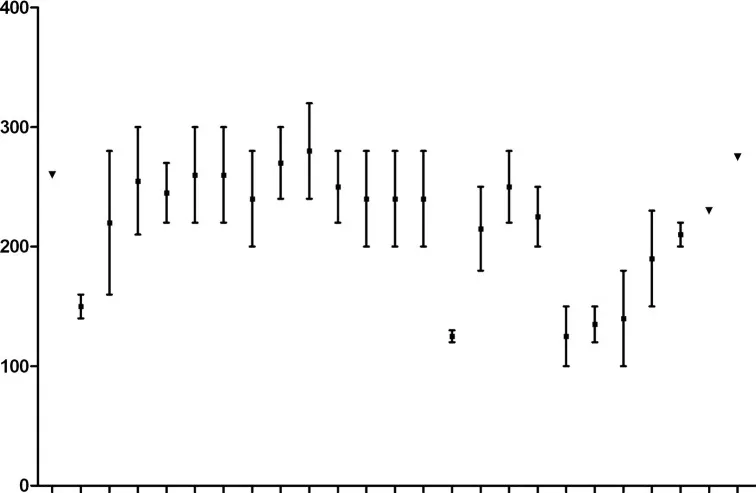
PEF level of the patient. The upper and lower bounds of the line represent the range of PEF change during the OPD follow-up period, and the square mark in the middle of the line represents the average maximum and minimum values of PEF during the period. Triangle marks represent the maximum PEF during the period on 2017/03/31, 2018/08/29, 2018/10/24. 2017/05/-2017/08 omalizumab use; 2017/09-2017/10 omalizumab desensitization; 2017/12/18 upper airway infection; 2018/05/07 LLL pneumonia; 2018/07/24 resume omalizumab use. PEF peak expiratory flow.
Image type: chart (chart)